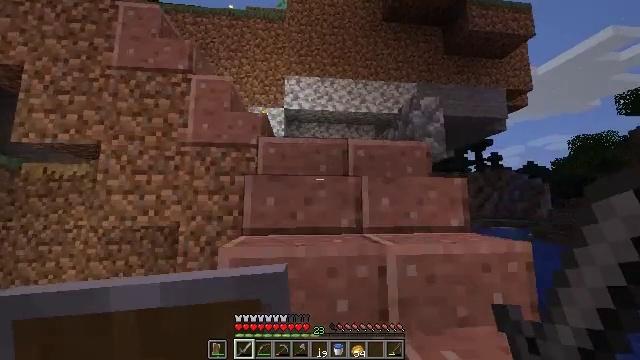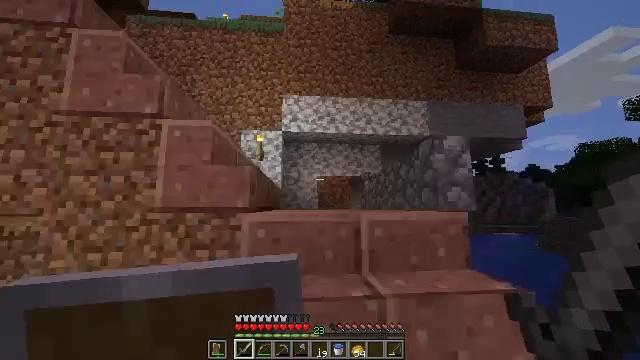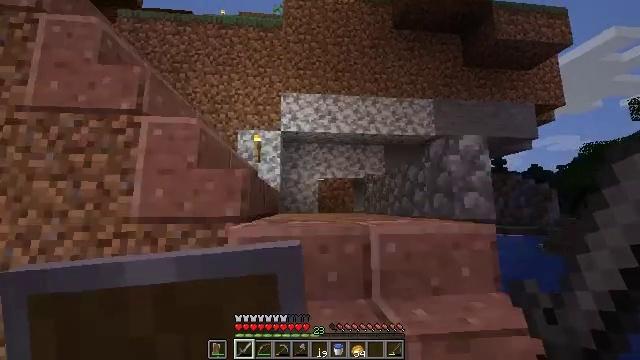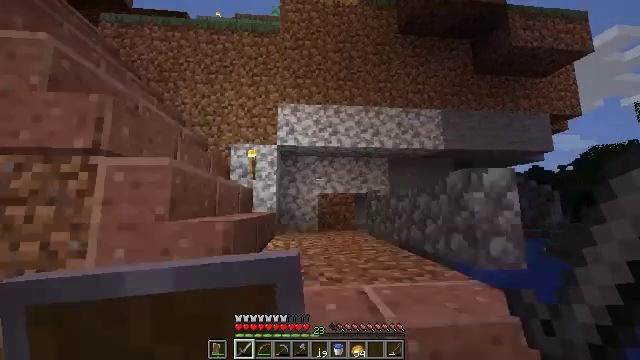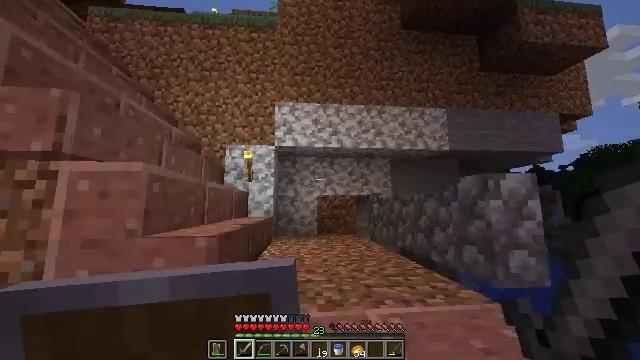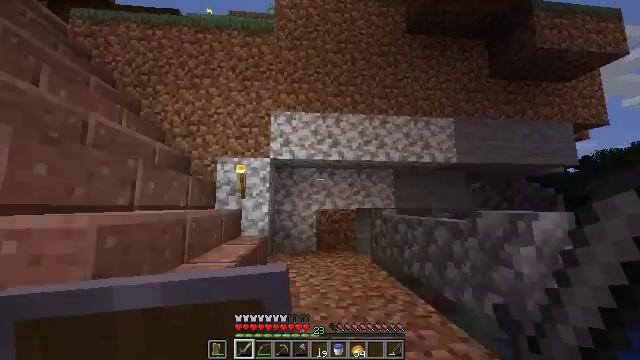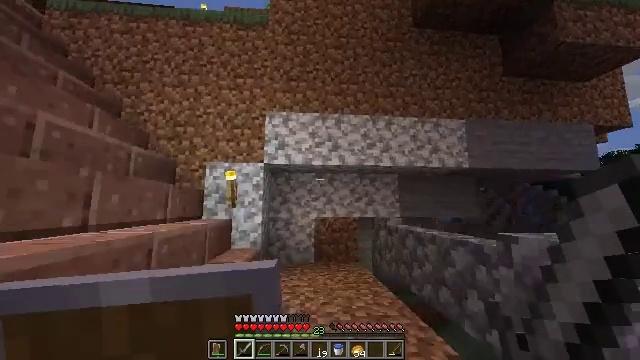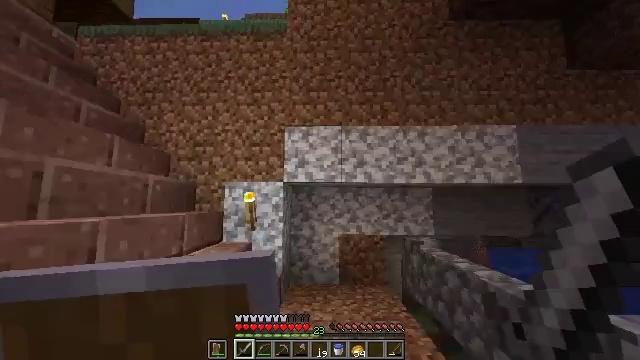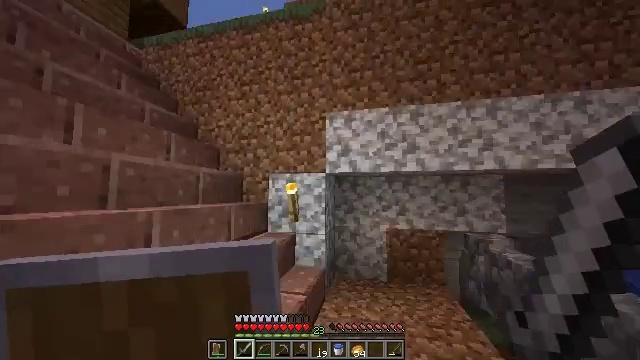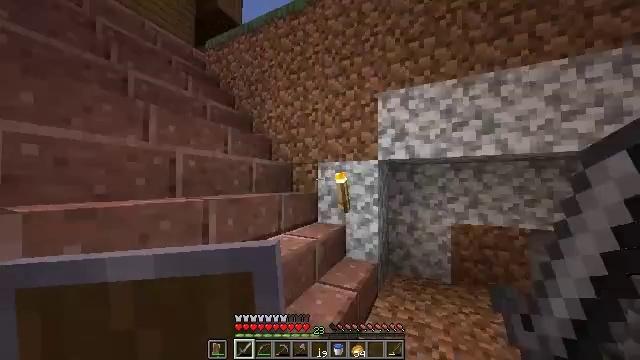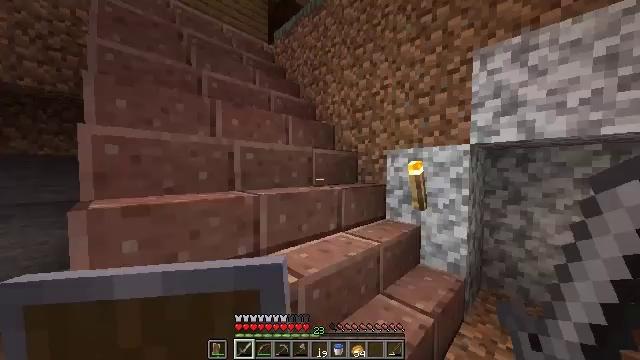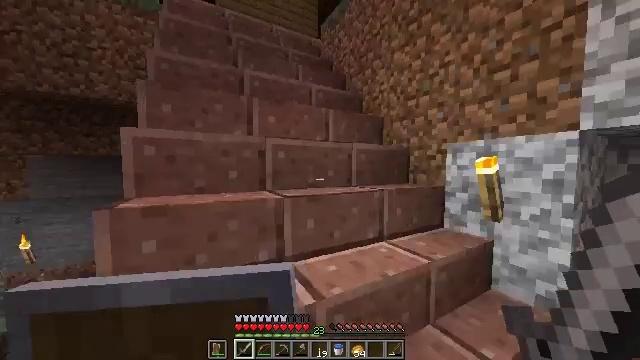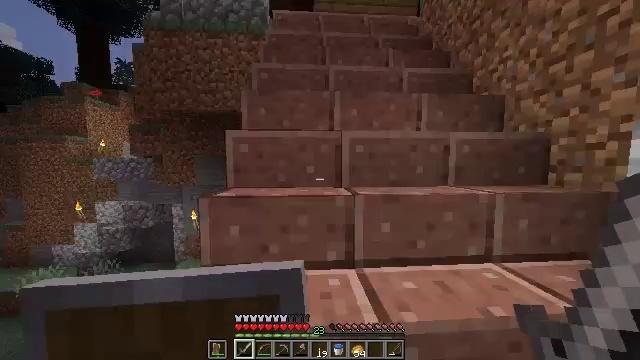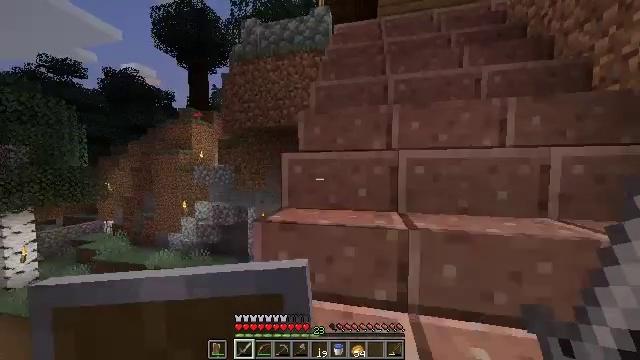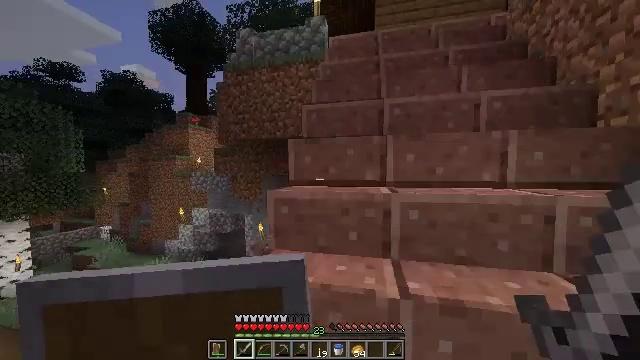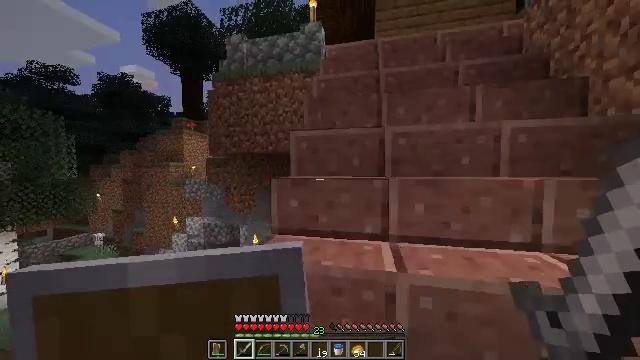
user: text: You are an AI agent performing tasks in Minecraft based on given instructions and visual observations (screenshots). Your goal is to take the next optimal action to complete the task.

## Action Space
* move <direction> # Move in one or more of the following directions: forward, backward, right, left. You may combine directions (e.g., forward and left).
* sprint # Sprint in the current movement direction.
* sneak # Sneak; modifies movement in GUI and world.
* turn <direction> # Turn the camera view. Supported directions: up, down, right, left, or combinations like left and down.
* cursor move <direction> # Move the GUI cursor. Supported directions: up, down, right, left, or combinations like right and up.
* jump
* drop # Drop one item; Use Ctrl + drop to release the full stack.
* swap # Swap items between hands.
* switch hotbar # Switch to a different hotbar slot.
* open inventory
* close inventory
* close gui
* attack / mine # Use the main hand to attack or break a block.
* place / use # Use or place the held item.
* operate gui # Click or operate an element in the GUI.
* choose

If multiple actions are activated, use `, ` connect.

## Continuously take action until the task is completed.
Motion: motion action
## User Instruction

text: Harvest sugar cane from the plant.
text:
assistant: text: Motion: move forward
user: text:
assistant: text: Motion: move forward
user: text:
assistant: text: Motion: move forward
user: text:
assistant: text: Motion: move forward
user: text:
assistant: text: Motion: move forward
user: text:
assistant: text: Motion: move forward
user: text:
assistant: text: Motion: move forward, turn left and down
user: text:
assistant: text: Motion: move forward, turn left and down
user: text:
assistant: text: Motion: move forward, turn left and down
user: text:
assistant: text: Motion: move forward and move right, turn left and down
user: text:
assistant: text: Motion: move forward and move right, turn left
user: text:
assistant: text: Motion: move forward and move right, turn left and down
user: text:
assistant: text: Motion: move forward, turn left and up
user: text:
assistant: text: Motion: move forward
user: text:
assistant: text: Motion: move forward
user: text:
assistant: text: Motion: move forward, turn right
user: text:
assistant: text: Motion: move forward
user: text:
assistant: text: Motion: move forward
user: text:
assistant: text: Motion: move forward and move right, turn left
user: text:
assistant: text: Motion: move forward and move right
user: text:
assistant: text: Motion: move forward and move right
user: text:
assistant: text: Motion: move forward and move right, turn right
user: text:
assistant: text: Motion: move forward, turn right and up
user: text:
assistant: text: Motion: move forward, turn right and up
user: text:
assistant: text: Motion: move forward
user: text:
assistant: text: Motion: move forward, turn right
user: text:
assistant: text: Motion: move forward, turn right and down
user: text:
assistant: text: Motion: move forward, turn right and down
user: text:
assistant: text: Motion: move forward, turn right and down
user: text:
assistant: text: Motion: move forward